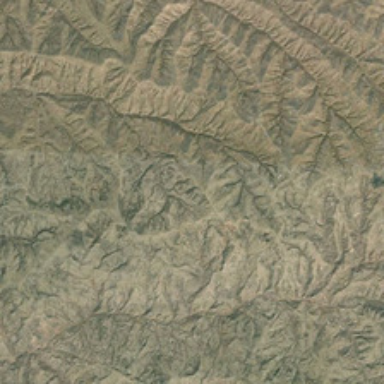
It is a piece of bareland mountain .